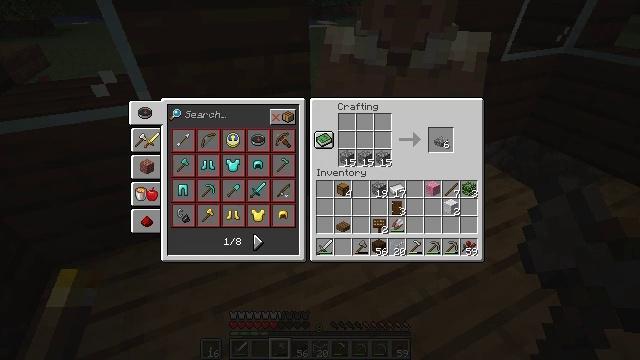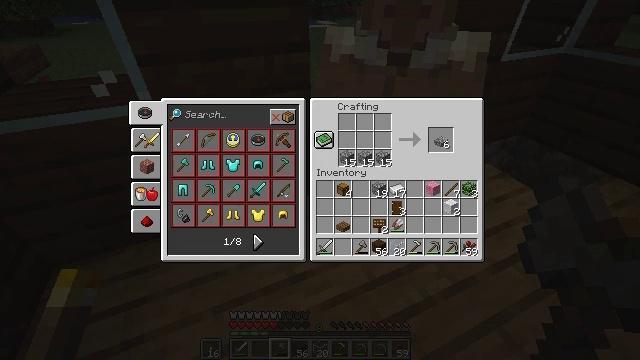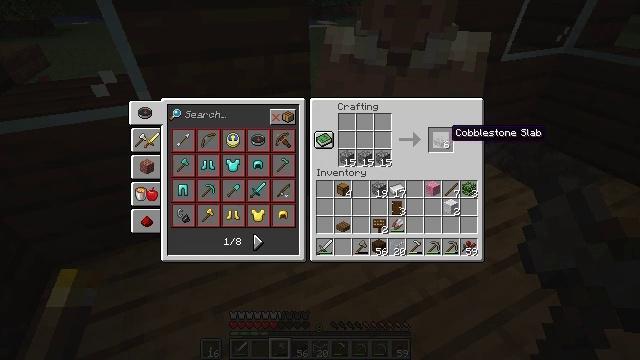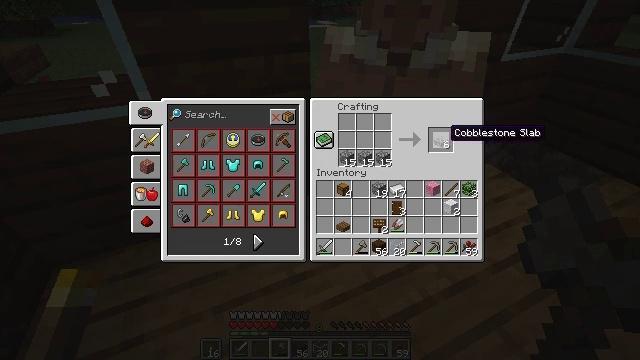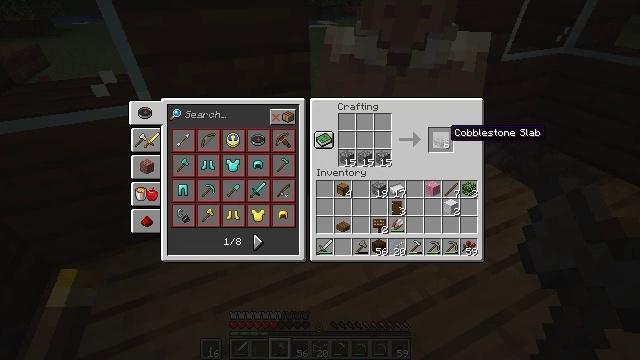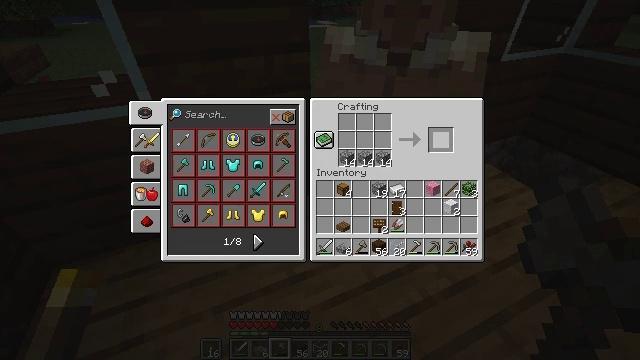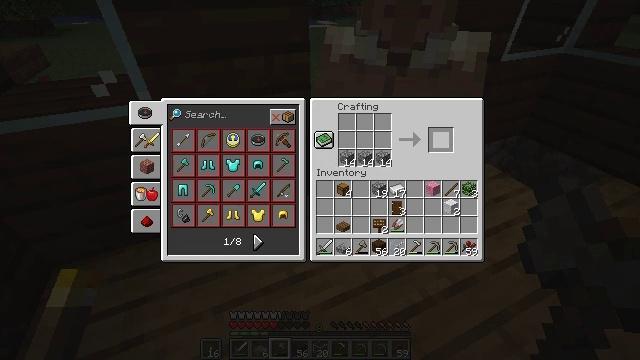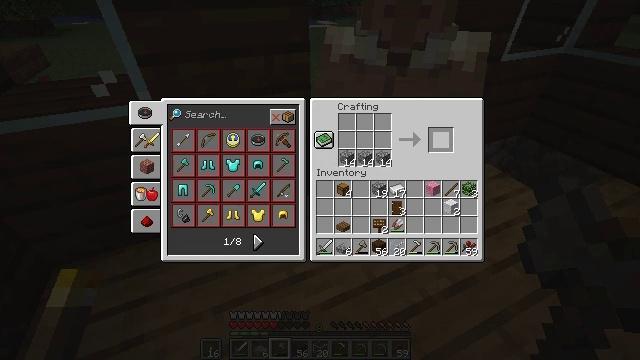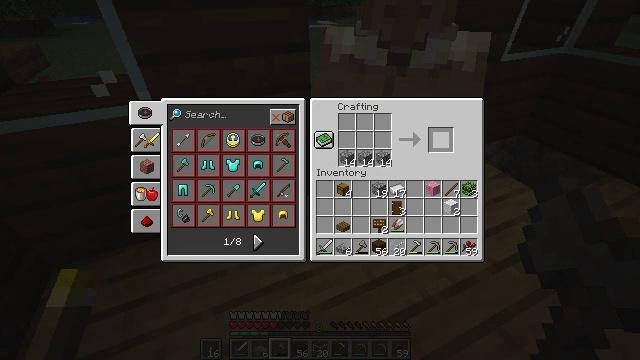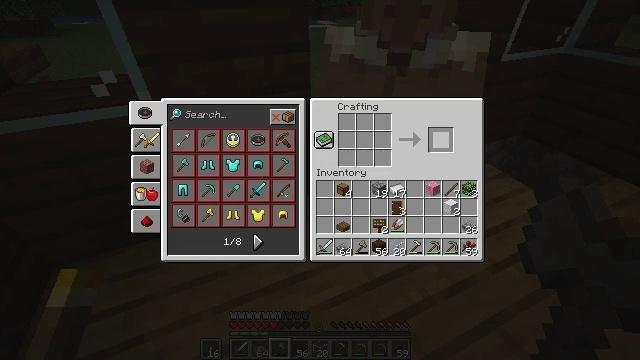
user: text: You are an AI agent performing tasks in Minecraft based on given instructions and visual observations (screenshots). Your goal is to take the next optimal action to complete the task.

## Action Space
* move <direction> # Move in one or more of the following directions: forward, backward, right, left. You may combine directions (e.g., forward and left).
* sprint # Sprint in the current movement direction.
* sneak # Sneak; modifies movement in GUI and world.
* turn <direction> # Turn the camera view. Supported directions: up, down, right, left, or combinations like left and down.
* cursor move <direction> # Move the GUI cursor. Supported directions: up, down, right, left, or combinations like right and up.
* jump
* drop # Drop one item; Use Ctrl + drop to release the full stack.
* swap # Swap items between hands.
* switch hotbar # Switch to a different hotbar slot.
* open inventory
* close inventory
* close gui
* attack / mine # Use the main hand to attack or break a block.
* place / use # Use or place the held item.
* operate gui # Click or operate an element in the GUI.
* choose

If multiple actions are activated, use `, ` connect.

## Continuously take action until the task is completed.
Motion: motion action
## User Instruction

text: Take cobblestone to craft a cobblestone slab.
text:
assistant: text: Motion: sneak
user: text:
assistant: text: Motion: sneak
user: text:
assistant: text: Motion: sneak
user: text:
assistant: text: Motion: sneak
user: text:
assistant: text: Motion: sneak, operate gui
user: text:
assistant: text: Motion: sneak, operate gui
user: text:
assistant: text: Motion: sneak
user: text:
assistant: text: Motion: sneak
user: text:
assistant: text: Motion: sneak
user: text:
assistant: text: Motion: sneak